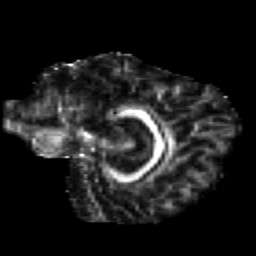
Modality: FA
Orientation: sagittal
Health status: healthy
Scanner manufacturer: siemens
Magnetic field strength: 3 T
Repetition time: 12 s
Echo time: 0.092 s